Field crop: maize
Growth stage: 1
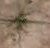
Species: salsola